Field crop: tomato
Growth stage: 1
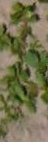
Species: portulaca